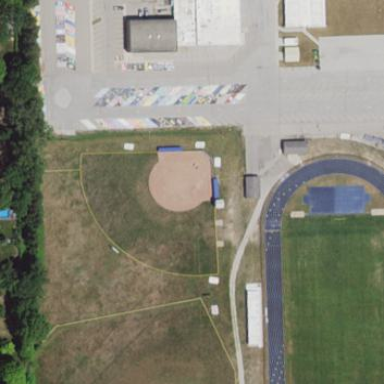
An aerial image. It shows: Baseball pitch for leisure land activities.